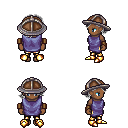
a pixel art fantasy rpg character, female body template, human, dark skin, chain tabard jacket, gold greaves, gray swoop hairstyle, chain helm, leather bracers, gold boots, four views (front, back, left, right), 2x2 character sprite sheet, small pixel art, hard edges, no anti-aliasing